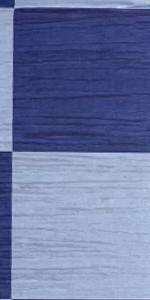
Label: Empty